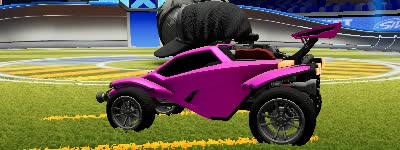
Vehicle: octane